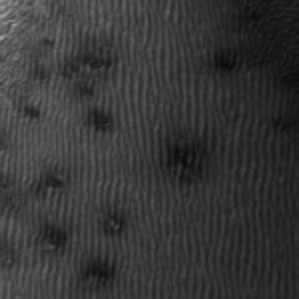
Label: frost